Question: The site works properly on Chrome and Edge, but is squished on Firefox and Safari.
Here is a working <URL>
Here is a picture showing comparison between top - Safari and bottom - Chrome. It is supposed to look like the bottom one. .
'''
.spell span {
position: relative;
top: 25%;
}
.note {
clear: both;
}
.spell {
text-align: center;
max-width: 100%;
height: 35px;
background-color: #E7E7E7;
}
.BUFF {
background-color: #80DE57;
}
.NERF {
background-color: #DE5B54;
}
.CHANGE {
background-color: #D2A557;
}
.NEW {
background-color: #50B9EB;
}
.BUGFIX {
background-color: rgb(141, 141, 141);
}
.change_icon {
-webkit-touch-callout: none;
-webkit-user-select: none;
-khtml-user-select: none;
-moz-user-select: none;
-ms-user-select: none;
user-select: none;
cursor: default;
color: white;
vertical-align: middle;
text-align: center;
min-width: 70px;
height: 100%;
display: table-cell;
}
'''
'''
<div class="note">
<div class="spell"> <span class="spelliconwithtitle">text</span>
</div>
<hr style="margin: 0; padding: 0;">
<div style="overflow: auto;width: 100%; min-height: 41px; max-height: 100%; position: relative; display: table; ">
<p style="padding: 0px 5px 0px 5px;width: 100%;margin: 0 1% 0 1%;display: table-cell; ">test</p>
<div class="change_icon BUFF">text</div>
</div>
<hr style="margin: 0; padding: 0;">
<div style="overflow: auto;width: 100%; min-height: 41px; max-height: 100%; position: relative; display: table; ">
<p style="padding: 0px 5px 0px 5px;width: 100%;margin: 0 1% 0 1%;display: table-cell; ">test</p>
<div class="change_icon NERF">nerf</div>
</div>
</div>
'''
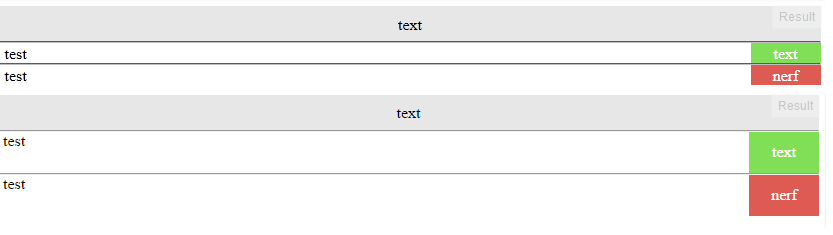
Answer: 'min-height' doesn't work on tables.
You will have to replace it with 'height'
'''
.spell span {
position: relative;
top: 25%;
}
.note {
clear: both;
}
.spell {
text-align: center;
max-width: 100%;
height: 35px;
background-color: #E7E7E7;
}
.BUFF {
background-color: #80DE57;
}
.NERF {
background-color: #DE5B54;
}
.CHANGE {
background-color: #D2A557;
}
.NEW {
background-color: #50B9EB;
}
.BUGFIX {
background-color: rgb(141, 141, 141);
}
.change_icon {
-webkit-touch-callout: none;
-webkit-user-select: none;
-khtml-user-select: none;
-moz-user-select: none;
-ms-user-select: none;
user-select: none;
cursor: default;
color: white;
vertical-align: middle;
text-align: center;
min-width: 70px;
height: 100%;
display: table-cell;
}
'''
'''
<div class="note">
<div class="spell"> <span class="spelliconwithtitle">text</span>
</div>
<hr style="margin: 0; padding: 0;">
<div style="overflow: auto;width: 100%; height: 41px; max-height: 100%; position: relative; display: table; ">
<p style="padding: 0px 5px 0px 5px;width: 100%;margin: 0 1% 0 1%;display: table-cell;height: 41px; ">test</p>
<div class="change_icon BUFF">text</div>
</div>
<hr style="margin: 0; padding: 0;">
<div style="overflow: auto;width: 100%; height: 41px; max-height: 100%; position: relative; display: table; ">
<p style="padding: 0px 5px 0px 5px;width: 100%;margin: 0 1% 0 1%;display: table-cell; height: 41px;">test</p>
<div class="change_icon NERF">nerf</div>
</div>
</div>
'''